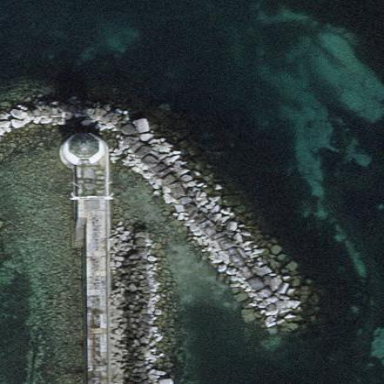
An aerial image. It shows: Breakwater structure.